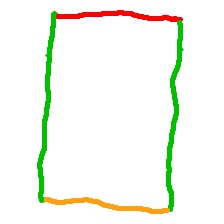
Shape: rectangle